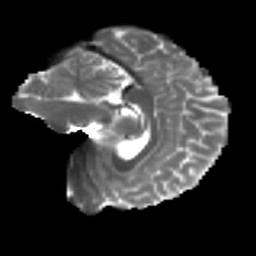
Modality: T2w
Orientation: sagittal
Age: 37
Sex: female
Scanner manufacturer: ge
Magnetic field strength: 3 T
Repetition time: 7.8 s
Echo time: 0.0607 s